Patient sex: F
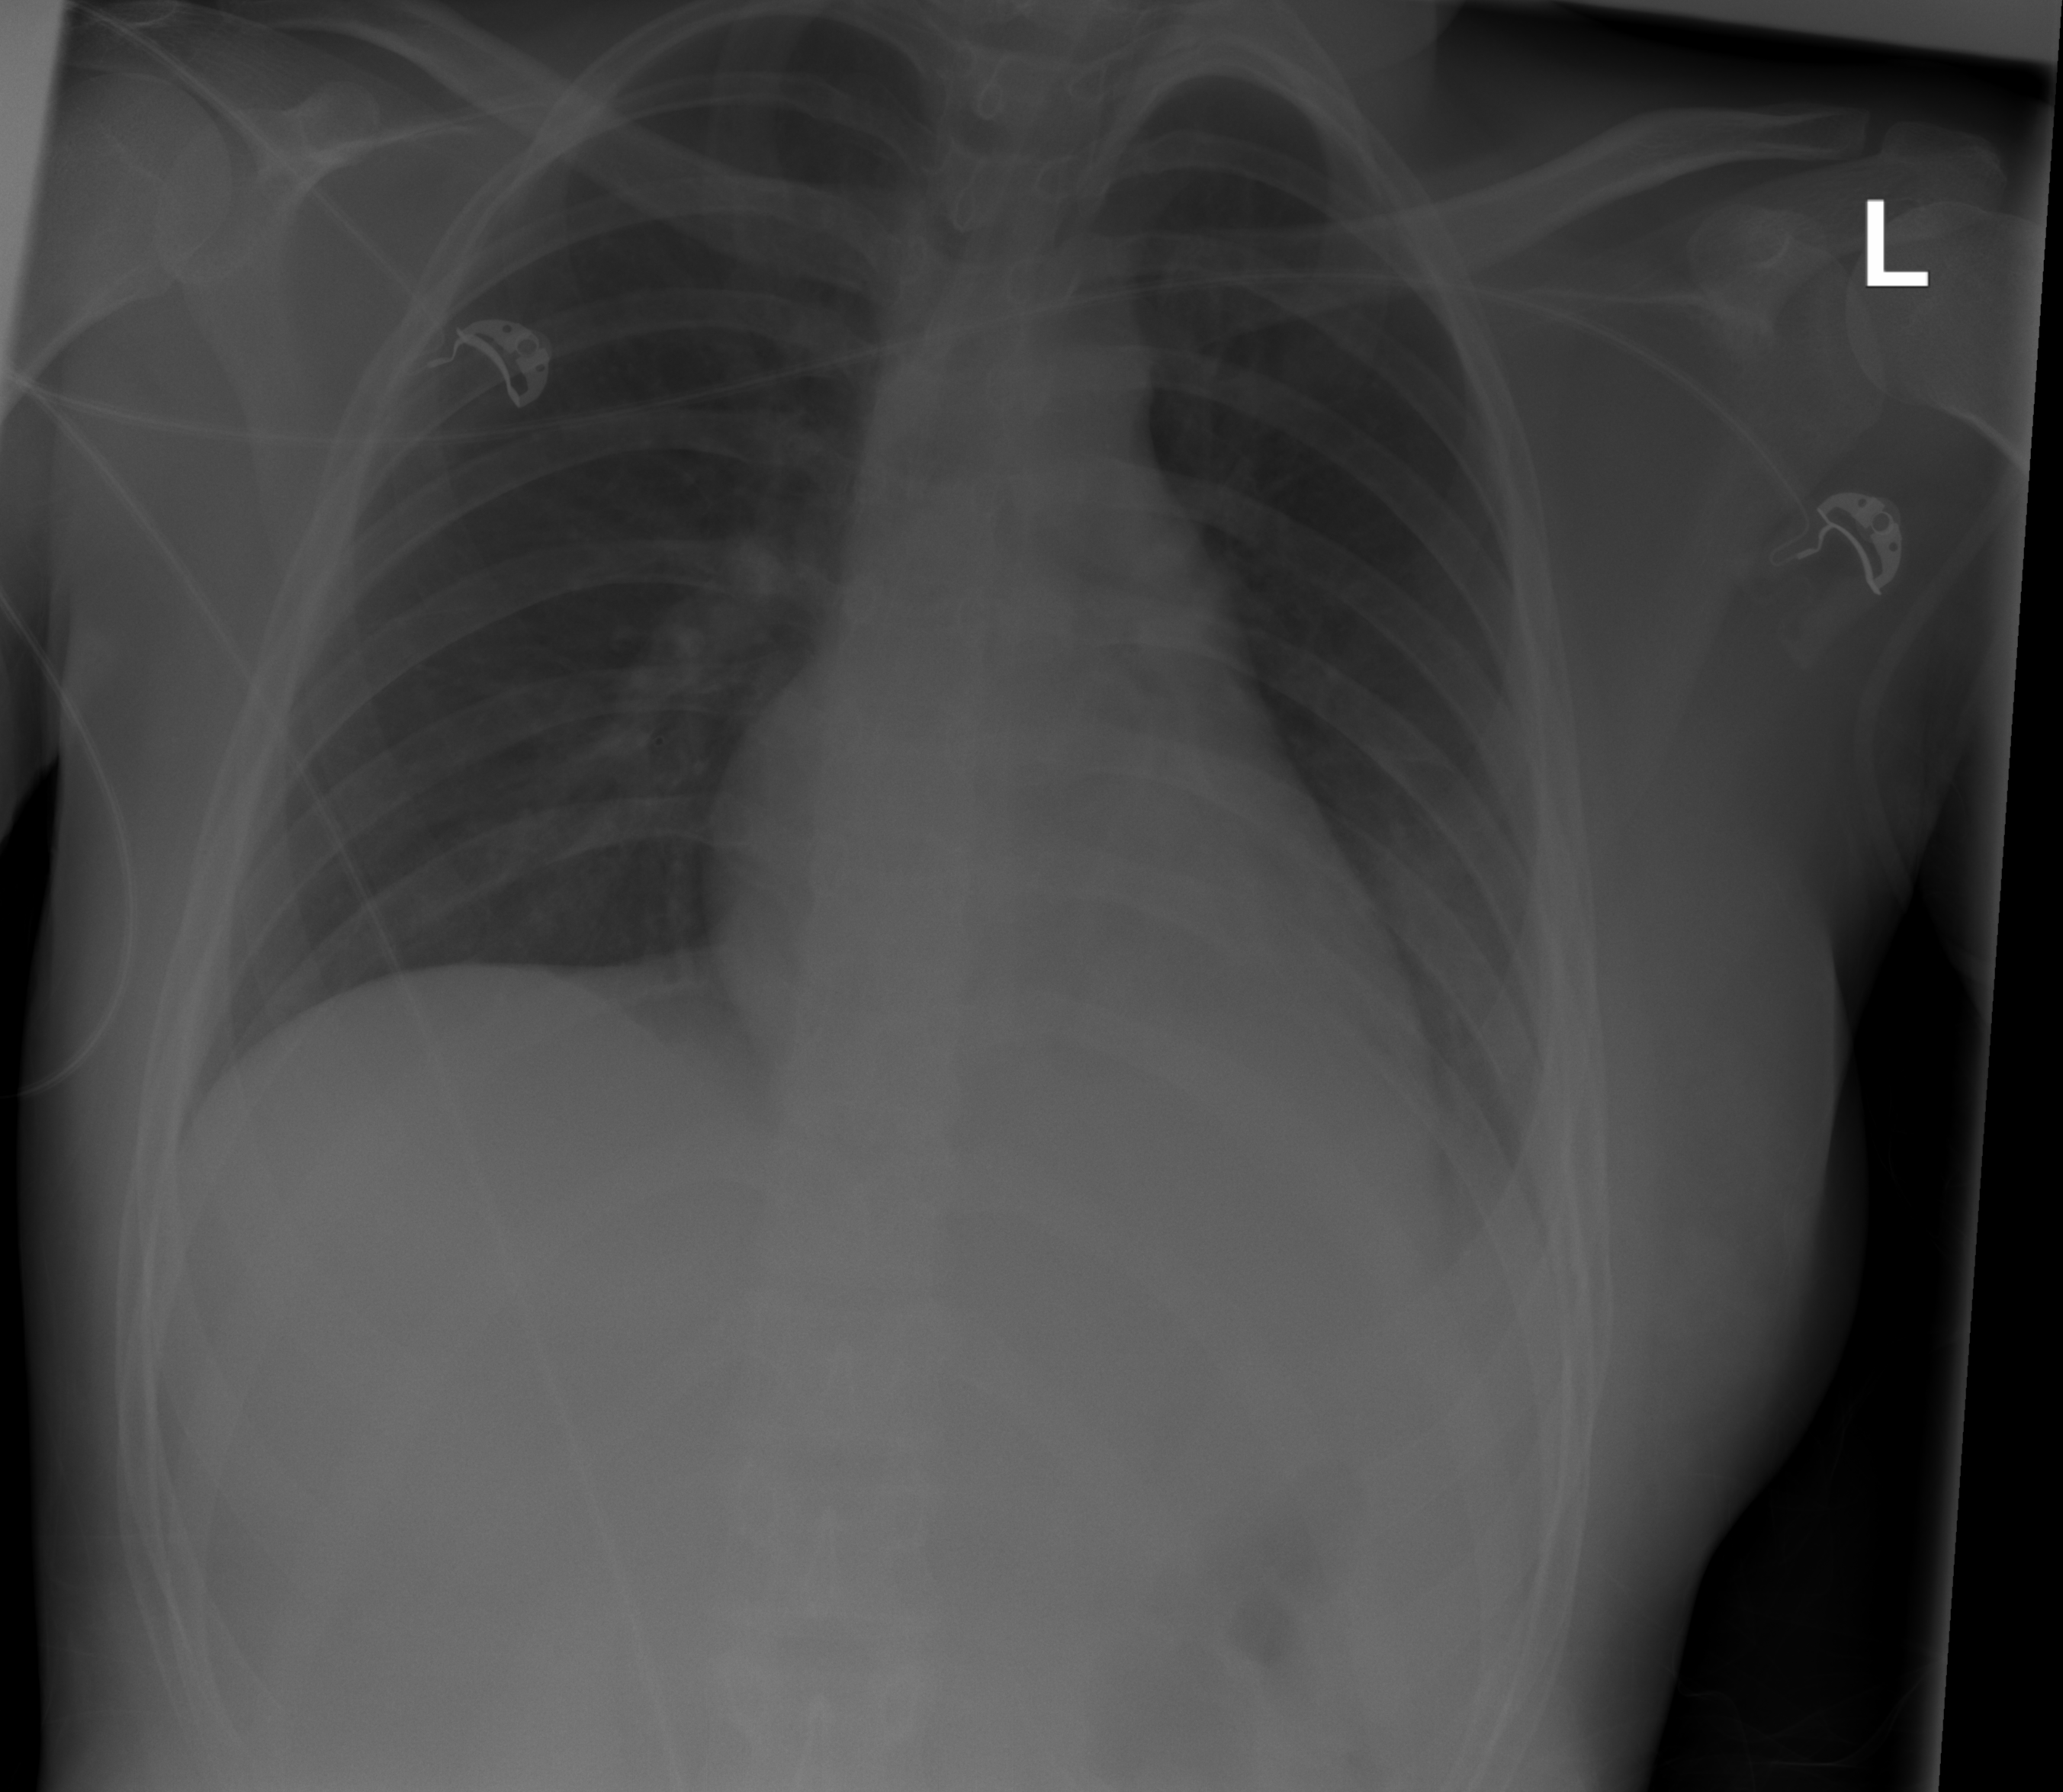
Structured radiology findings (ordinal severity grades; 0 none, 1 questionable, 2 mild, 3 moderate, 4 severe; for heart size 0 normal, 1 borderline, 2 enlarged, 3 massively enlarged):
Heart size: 0
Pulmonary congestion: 0
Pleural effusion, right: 0
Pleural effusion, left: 2
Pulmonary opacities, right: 0
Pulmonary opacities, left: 1
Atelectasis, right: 0
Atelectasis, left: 2